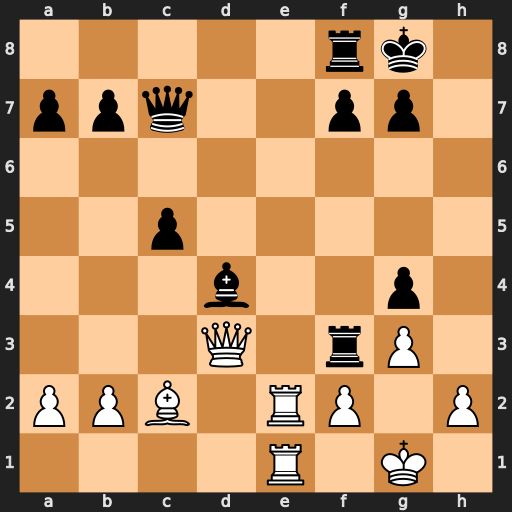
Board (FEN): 5rk1/ppq2pp1/8/2p5/3b2p1/3Q1rP1/PPB1RP1P/4R1K1
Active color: w
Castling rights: -
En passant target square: -
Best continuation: Qh7#